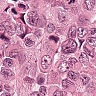
Metastatic tissue present: yes